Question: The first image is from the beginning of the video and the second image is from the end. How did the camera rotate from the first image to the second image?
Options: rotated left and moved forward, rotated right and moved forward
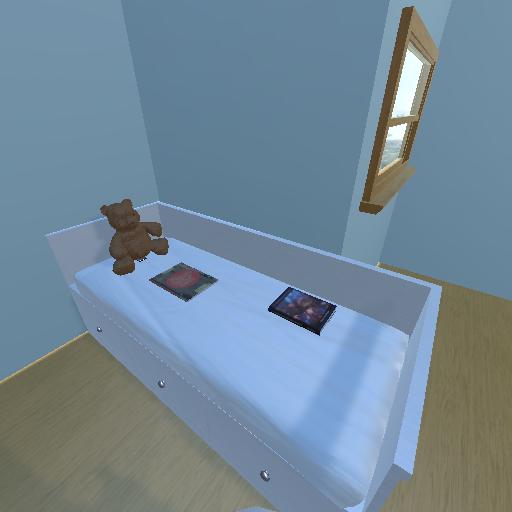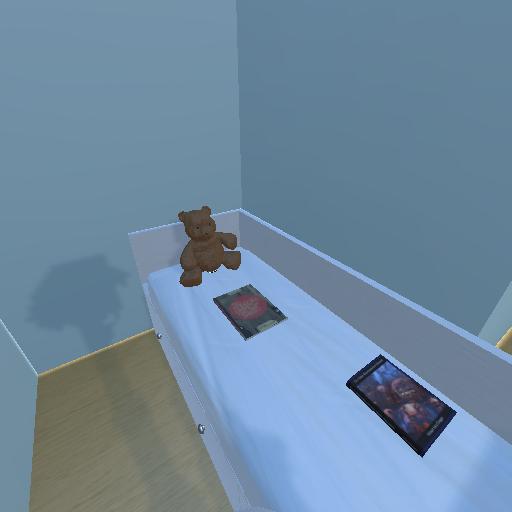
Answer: rotated left and moved forward